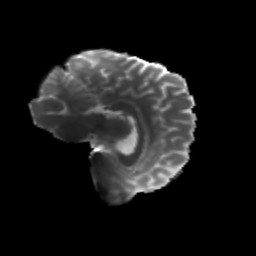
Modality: T2w
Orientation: sagittal
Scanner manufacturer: siemens
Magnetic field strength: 3 T
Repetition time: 4.16 s
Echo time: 0.0806 s